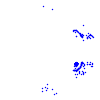
Particle: kaon